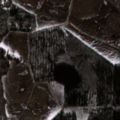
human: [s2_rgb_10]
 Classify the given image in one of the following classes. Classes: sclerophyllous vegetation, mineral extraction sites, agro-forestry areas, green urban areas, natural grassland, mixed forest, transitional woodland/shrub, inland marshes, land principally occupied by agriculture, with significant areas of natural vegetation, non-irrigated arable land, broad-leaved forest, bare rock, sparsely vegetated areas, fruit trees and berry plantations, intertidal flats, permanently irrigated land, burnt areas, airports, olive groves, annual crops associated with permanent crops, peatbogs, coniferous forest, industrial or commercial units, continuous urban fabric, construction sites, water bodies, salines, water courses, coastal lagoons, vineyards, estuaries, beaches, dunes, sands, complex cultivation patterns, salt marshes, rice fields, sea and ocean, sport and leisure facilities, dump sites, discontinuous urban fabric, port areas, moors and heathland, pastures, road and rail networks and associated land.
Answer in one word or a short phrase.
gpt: non-irrigated arable land, broad-leaved forest, mixed forest, transitional woodland/shrub